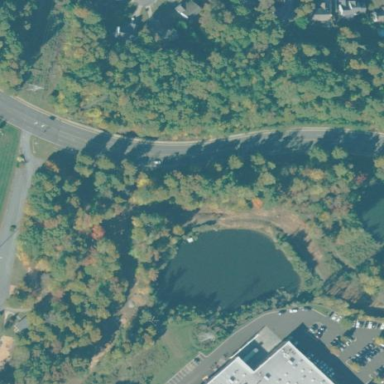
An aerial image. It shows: Park.